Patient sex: M
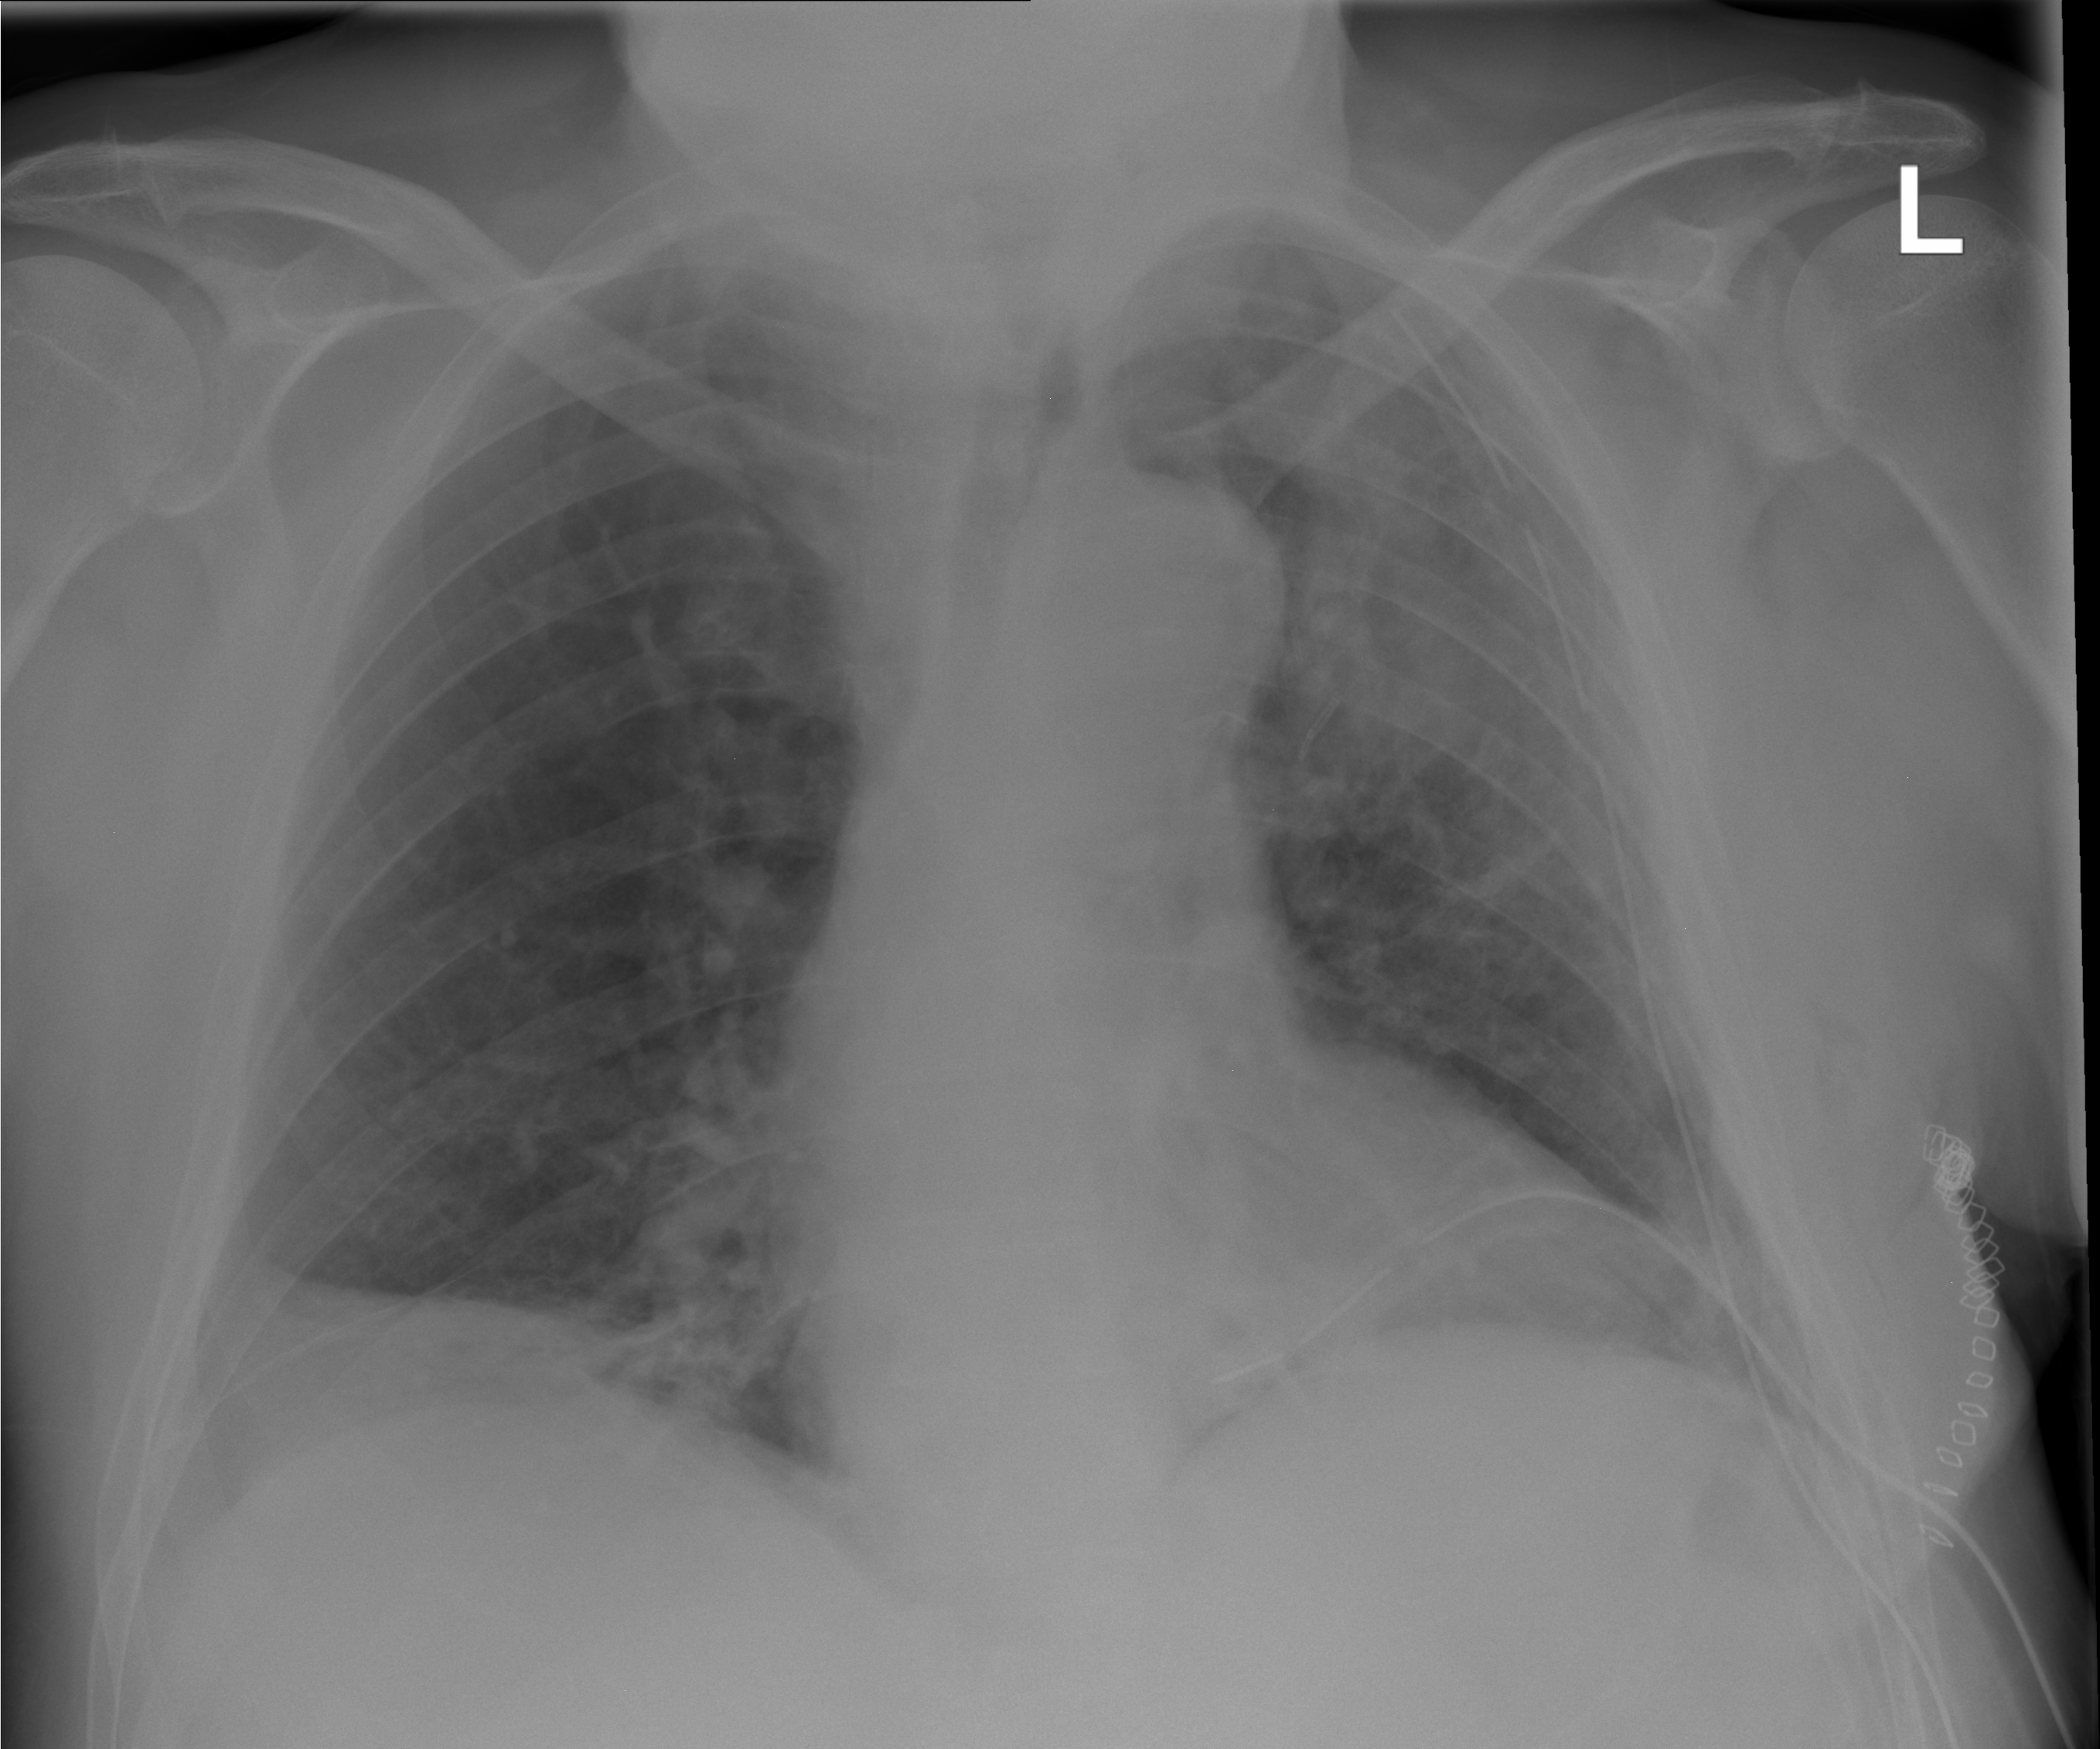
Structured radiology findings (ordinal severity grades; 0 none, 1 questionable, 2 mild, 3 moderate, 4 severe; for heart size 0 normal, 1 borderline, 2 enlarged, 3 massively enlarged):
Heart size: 0
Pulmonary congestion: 0
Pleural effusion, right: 0
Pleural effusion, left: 0
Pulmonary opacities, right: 0
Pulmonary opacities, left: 3
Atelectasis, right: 2
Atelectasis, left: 0